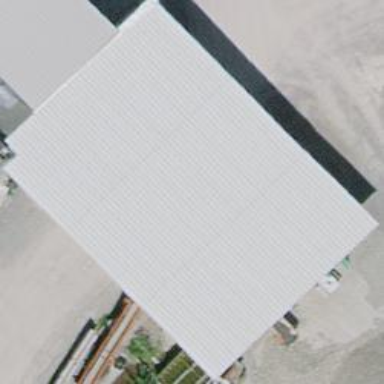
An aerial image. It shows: View of roof of building.